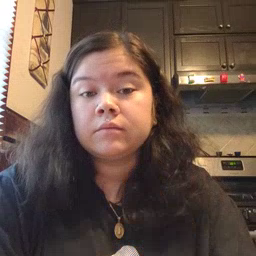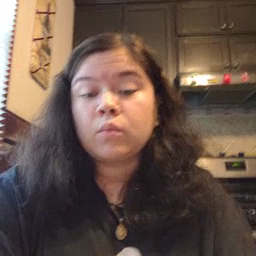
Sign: pig